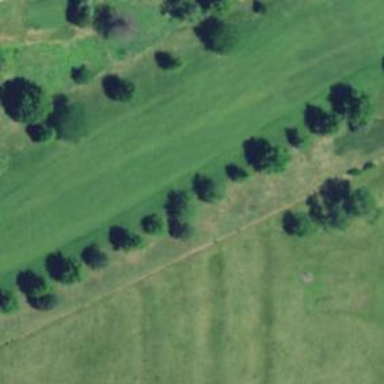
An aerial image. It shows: View of golf hole.